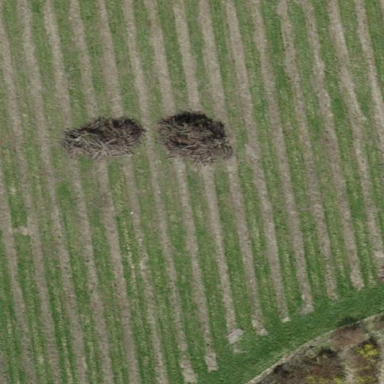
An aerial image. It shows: Orchard.